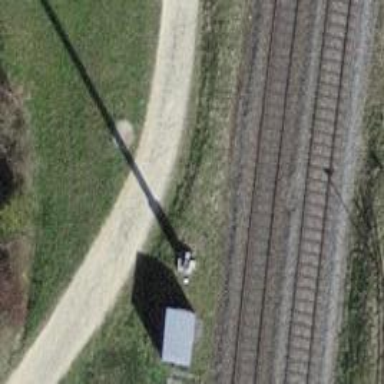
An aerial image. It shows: Single railway track with electrification through contact line.